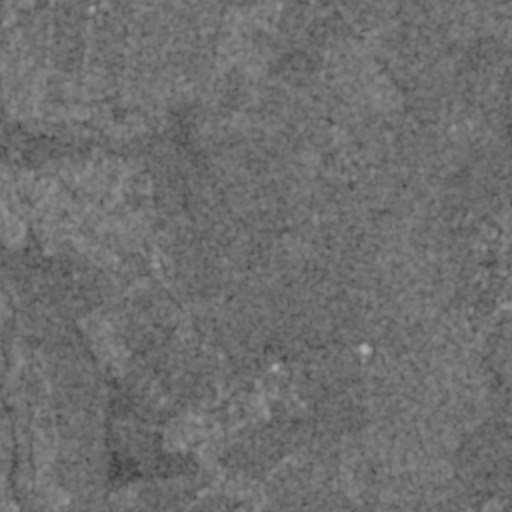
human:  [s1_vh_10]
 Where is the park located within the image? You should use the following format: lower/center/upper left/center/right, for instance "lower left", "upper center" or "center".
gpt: The park is located in the lower left of the image.
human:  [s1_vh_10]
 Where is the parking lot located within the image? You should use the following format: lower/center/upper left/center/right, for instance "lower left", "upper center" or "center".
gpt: The parking lot is located in the lower left of the image.
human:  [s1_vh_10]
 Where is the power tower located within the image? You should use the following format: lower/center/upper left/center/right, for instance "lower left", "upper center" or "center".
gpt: The power tower is located in the upper right of the image.
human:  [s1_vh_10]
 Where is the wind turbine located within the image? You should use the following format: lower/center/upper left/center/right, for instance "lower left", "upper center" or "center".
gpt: The wind turbine is located in the center right of the image.
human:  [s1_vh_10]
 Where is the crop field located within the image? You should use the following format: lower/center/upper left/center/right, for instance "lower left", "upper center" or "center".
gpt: There is no crop field in the image.

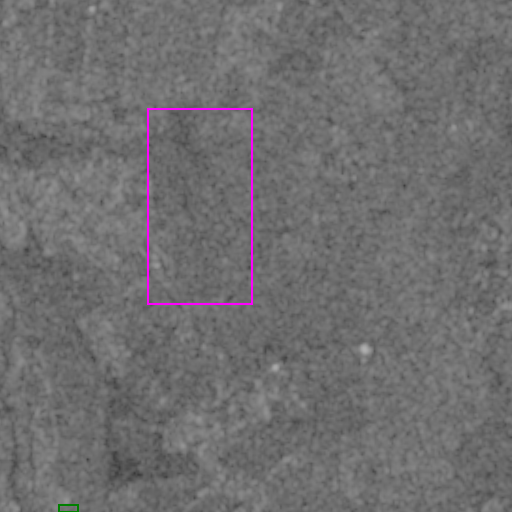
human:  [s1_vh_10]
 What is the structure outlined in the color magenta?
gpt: The structure outlined in magenta is a crop field.
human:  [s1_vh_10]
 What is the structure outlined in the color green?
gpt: The structure outlined in green is a park.
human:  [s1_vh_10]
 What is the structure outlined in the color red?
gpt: There is no red outline.